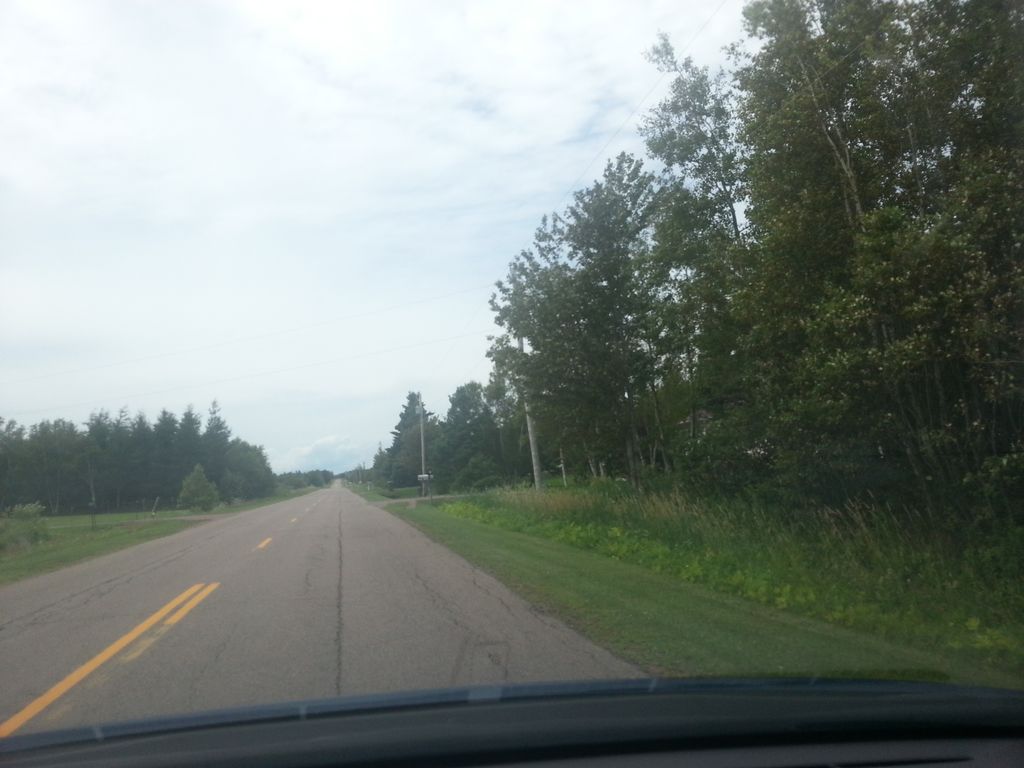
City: charlottetown